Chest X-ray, PA view. Patient: 56 years old, sex M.
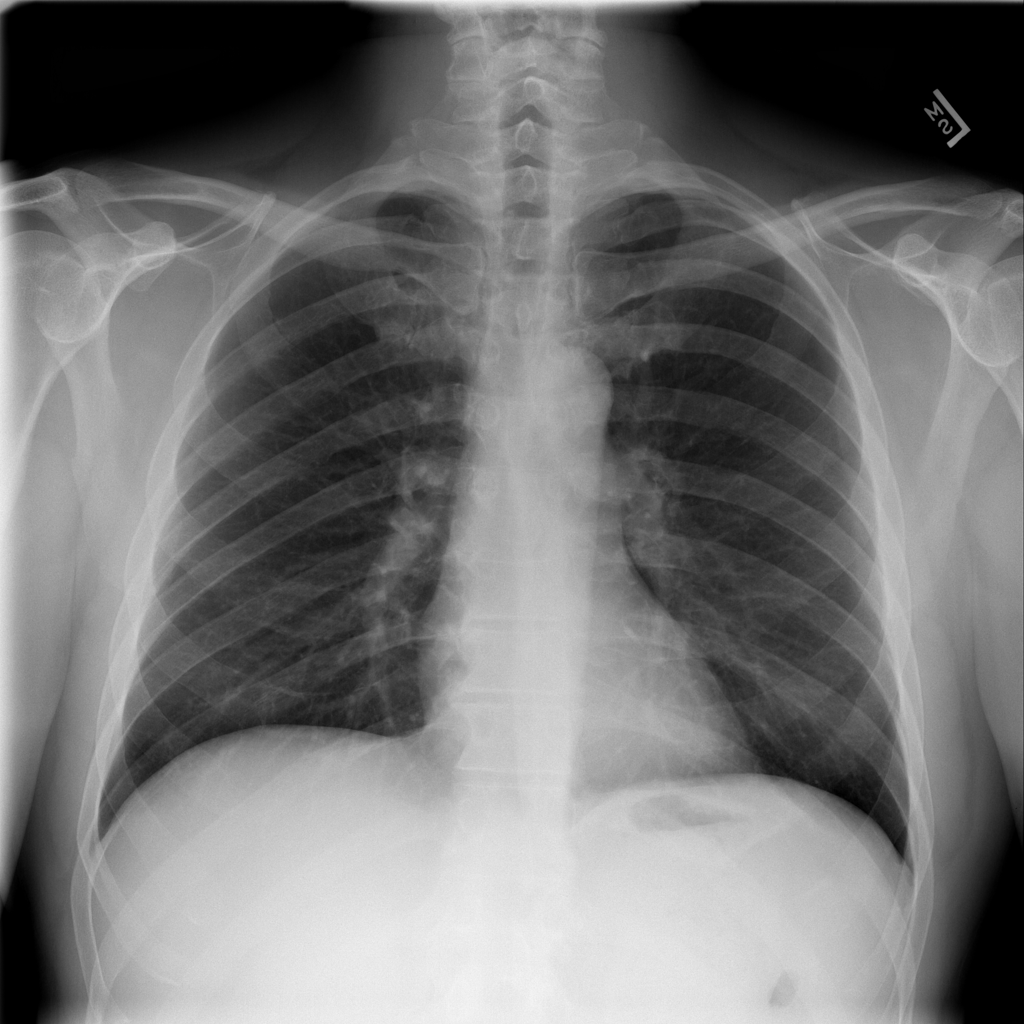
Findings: No Finding